This continuous-wavelet-transform scalogram was computed from a bearing vibration snapshot. Diagnose the bearing from this image, choosing from: normal, inner_race, outer_race, ball.
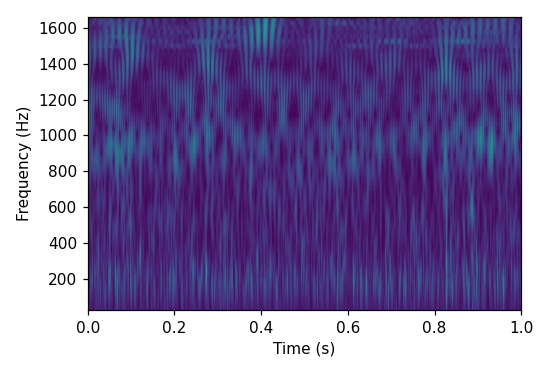
Answer: inner_race